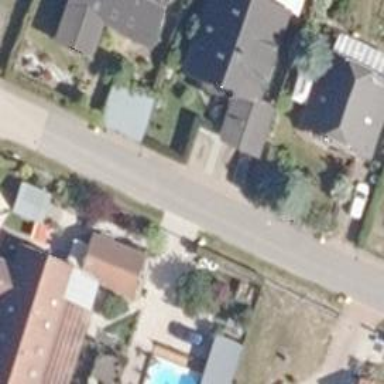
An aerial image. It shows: Smoothly paved residential road.